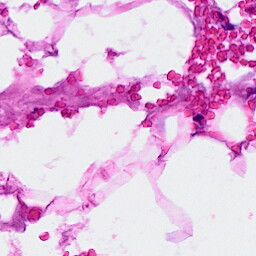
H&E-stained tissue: Breast